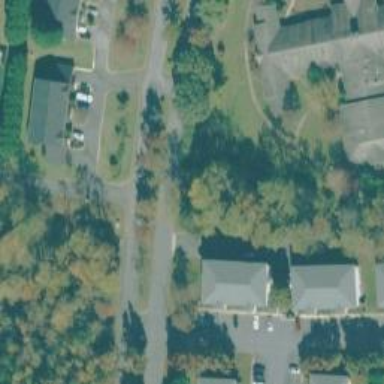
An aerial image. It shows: Residential road.